A bearing vibration time series has been folded into this square grayscale image, one row per segment of consecutive samples. Based on the visible evidence, which condition applies: normal, inner_race, outer_race, ball?
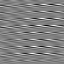
Answer: outer_race